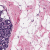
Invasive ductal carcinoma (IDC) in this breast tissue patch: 0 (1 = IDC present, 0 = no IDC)